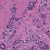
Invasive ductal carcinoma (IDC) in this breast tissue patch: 1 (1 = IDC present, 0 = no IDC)